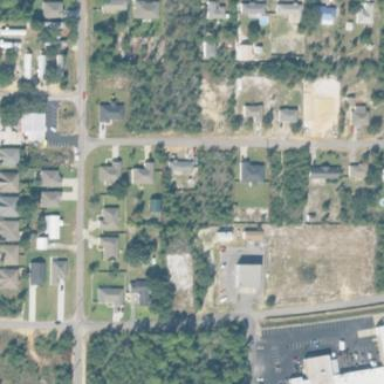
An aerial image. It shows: This residential area consists of single-family homes.